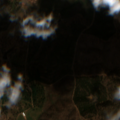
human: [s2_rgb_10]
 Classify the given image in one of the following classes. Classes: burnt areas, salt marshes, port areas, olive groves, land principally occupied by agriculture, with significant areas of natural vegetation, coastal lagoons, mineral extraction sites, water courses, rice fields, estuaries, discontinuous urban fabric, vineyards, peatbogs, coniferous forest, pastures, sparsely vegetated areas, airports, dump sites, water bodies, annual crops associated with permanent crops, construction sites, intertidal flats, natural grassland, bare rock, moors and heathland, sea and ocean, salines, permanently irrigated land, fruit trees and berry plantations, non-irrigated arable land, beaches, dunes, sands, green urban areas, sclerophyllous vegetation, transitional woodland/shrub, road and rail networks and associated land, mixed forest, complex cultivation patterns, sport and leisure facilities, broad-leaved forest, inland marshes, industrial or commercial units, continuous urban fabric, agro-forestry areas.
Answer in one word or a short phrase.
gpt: non-irrigated arable land, agro-forestry areas, broad-leaved forest, coniferous forest, transitional woodland/shrub